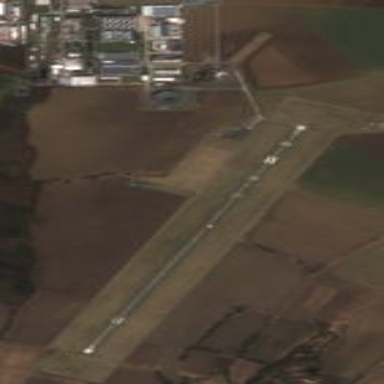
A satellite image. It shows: Airfield categorized as aerodrome.